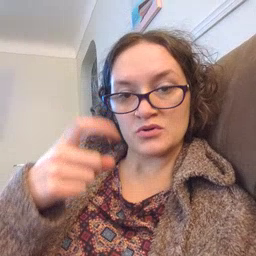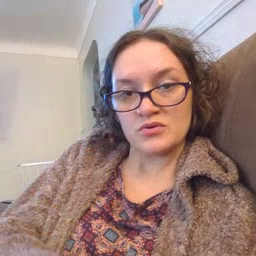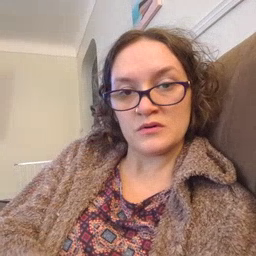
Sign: finger